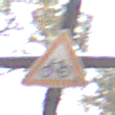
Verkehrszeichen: RadverkehrRechts
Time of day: MorningAfternoon
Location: Outdoor (Nature)
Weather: Overcast
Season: Autumn
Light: Natural